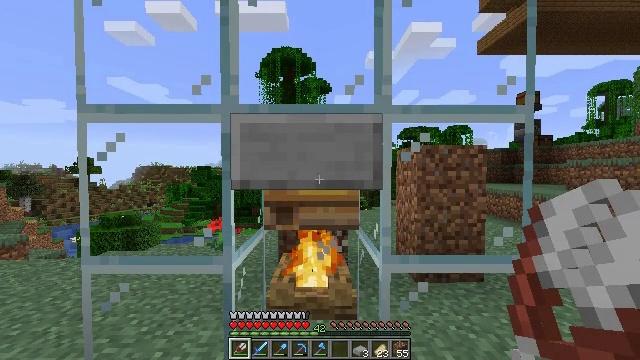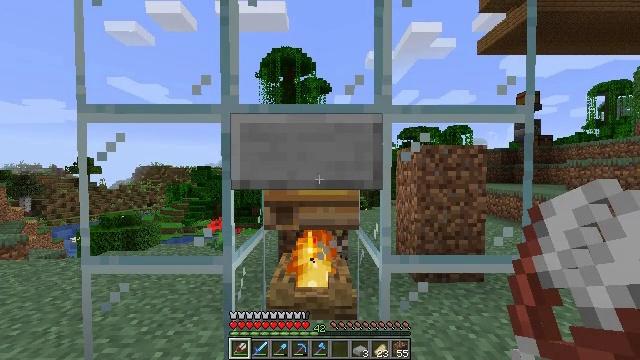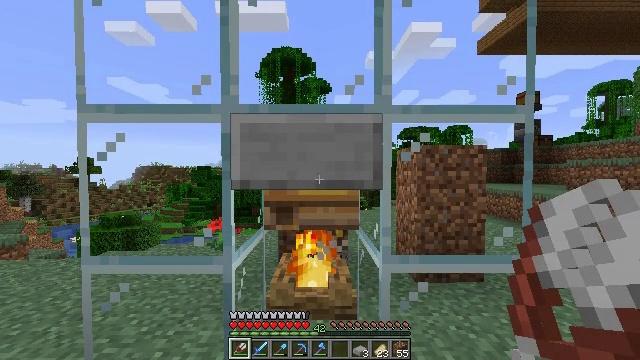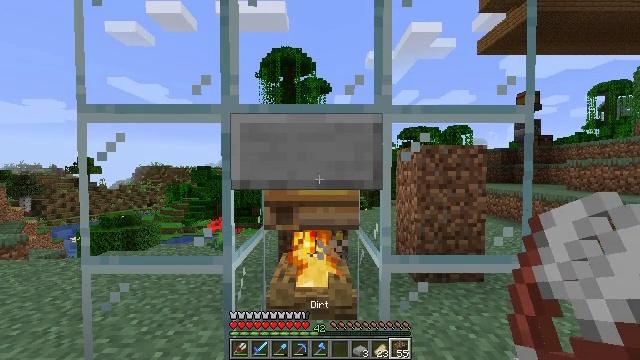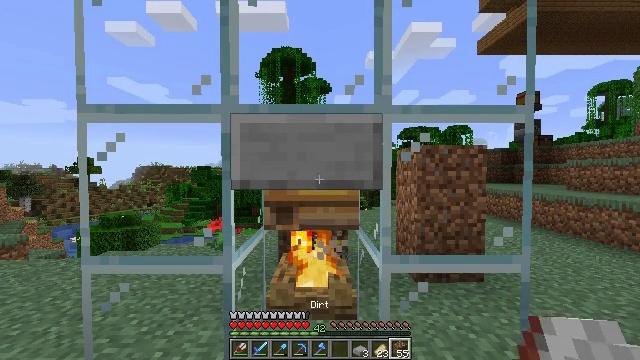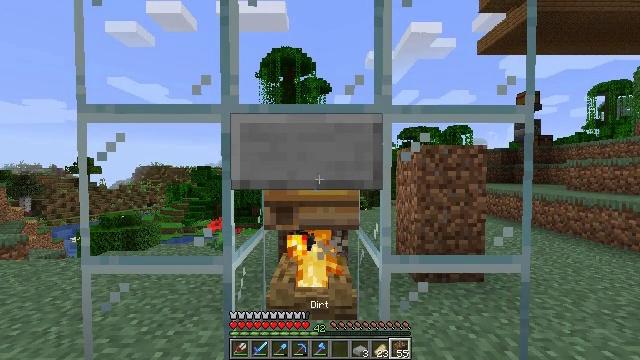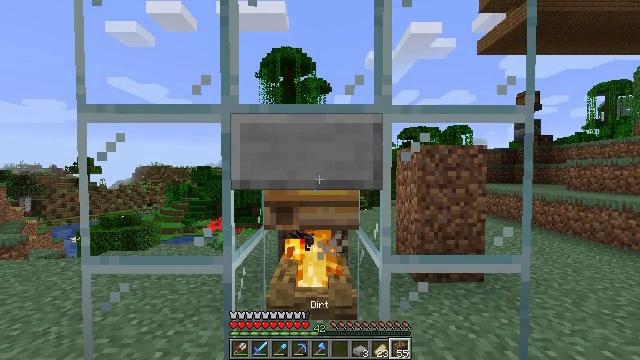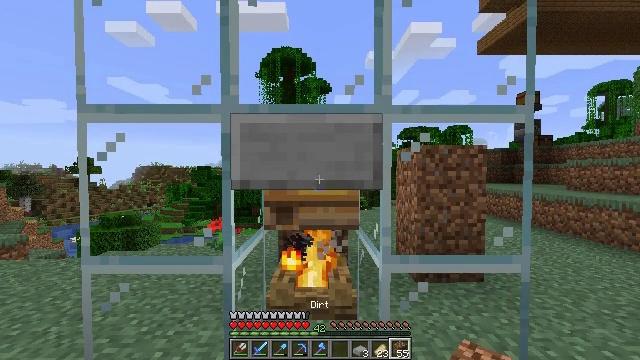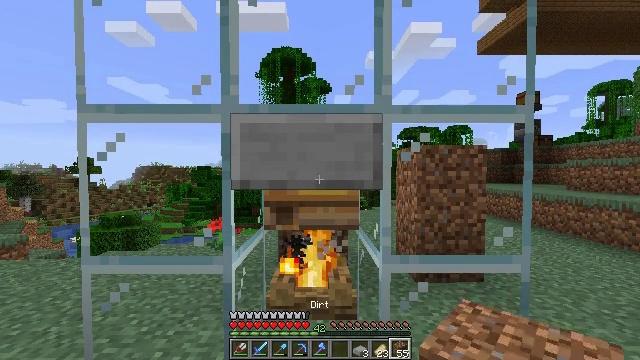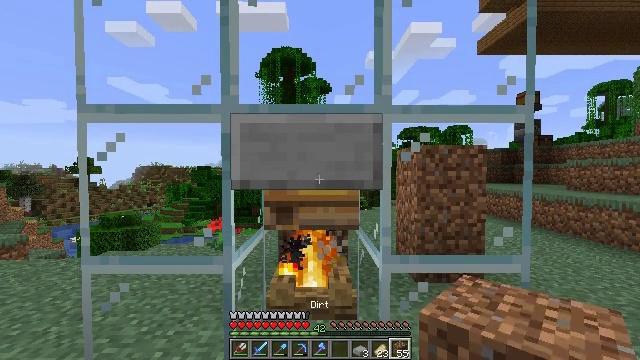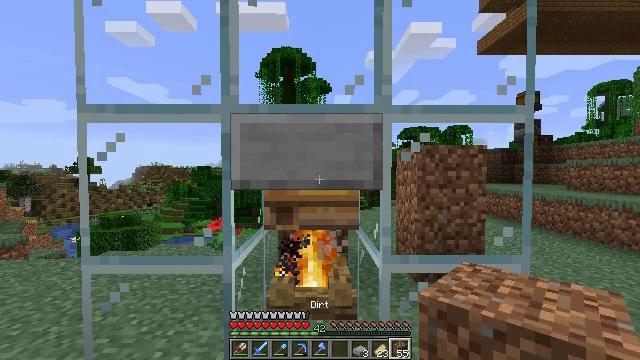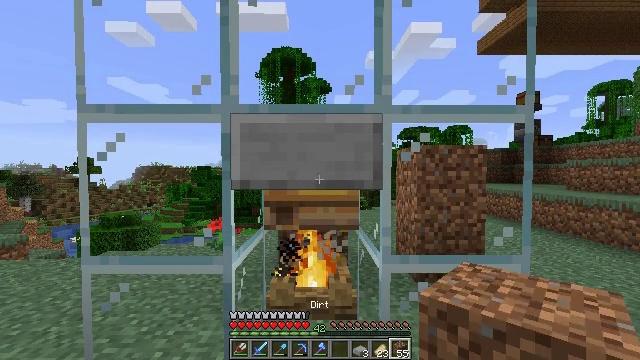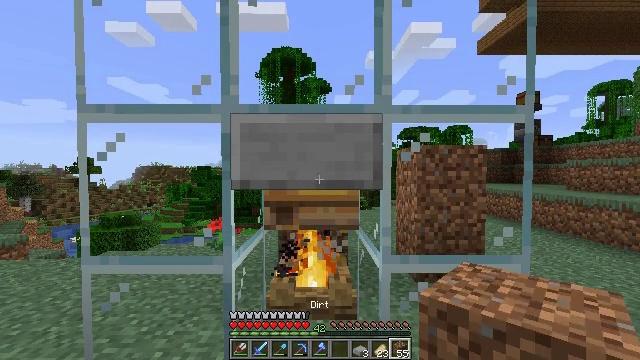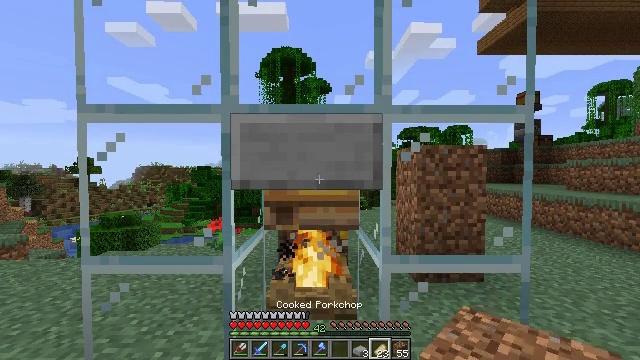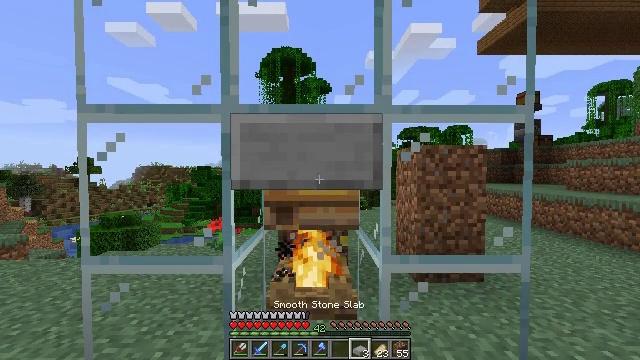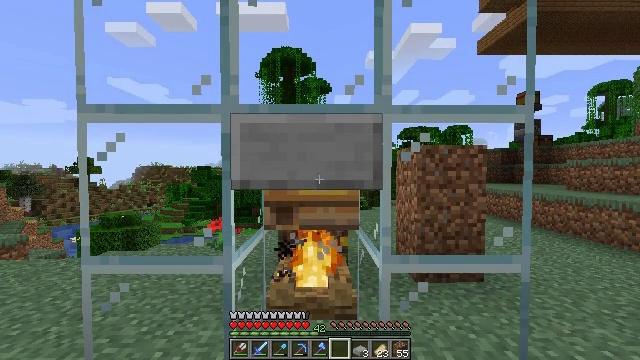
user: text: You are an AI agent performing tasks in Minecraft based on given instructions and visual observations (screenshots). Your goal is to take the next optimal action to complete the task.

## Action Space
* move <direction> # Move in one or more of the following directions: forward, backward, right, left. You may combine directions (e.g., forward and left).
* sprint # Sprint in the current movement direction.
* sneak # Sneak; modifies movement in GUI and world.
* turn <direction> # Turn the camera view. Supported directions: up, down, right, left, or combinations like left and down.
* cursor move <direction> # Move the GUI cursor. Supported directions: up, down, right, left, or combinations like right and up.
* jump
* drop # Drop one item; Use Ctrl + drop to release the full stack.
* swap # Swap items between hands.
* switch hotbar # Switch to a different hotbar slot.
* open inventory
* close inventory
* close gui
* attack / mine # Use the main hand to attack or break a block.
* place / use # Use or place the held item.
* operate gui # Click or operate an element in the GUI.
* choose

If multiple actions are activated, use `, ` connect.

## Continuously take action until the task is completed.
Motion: motion action
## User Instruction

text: Mine the bee nest.
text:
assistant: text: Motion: no_op
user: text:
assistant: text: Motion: no_op
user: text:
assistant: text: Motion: no_op
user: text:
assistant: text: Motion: no_op
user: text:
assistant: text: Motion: no_op
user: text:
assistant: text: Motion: no_op
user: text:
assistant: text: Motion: no_op
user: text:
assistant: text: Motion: no_op
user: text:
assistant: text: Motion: no_op
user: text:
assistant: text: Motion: no_op
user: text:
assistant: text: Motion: no_op
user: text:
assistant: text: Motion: no_op
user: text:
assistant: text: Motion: no_op
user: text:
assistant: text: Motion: no_op
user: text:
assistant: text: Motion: no_op
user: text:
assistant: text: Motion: no_op
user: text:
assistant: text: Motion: no_op
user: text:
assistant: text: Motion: no_op
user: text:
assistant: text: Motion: no_op
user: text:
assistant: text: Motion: no_op
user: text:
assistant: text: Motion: no_op
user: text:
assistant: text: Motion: no_op
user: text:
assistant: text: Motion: no_op
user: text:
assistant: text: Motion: no_op
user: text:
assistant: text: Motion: no_op
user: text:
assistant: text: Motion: no_op
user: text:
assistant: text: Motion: no_op
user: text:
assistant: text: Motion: no_op
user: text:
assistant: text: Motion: no_op
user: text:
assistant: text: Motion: no_op